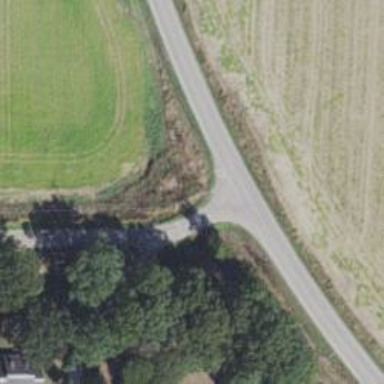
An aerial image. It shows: Tertiary road.